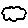
Label: cloud